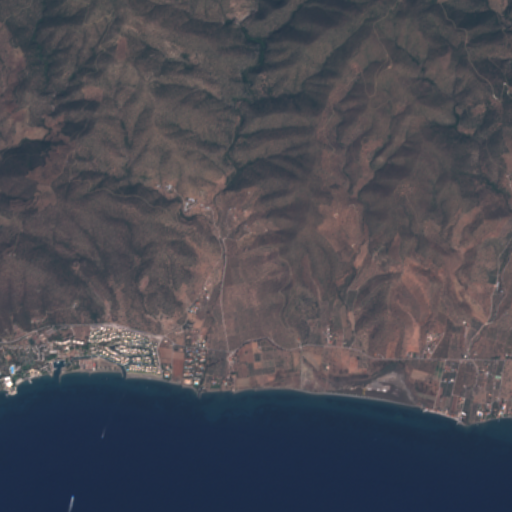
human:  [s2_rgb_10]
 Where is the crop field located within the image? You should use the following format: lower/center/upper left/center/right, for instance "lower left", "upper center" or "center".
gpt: The crop field is located in the lower left of the image.
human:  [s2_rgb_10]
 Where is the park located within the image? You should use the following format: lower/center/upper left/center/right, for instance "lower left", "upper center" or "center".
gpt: The park is located in the lower left of the image.
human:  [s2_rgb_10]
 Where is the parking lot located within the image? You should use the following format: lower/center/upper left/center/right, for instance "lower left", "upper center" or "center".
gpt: The parking lot is located in the lower left of the image.
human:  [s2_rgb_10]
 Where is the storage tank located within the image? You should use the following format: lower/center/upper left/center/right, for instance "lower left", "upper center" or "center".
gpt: The storage tank is located in the center left of the image.
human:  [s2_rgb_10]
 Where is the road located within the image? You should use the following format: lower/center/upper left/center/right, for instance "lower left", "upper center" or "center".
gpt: There is no road in the image.